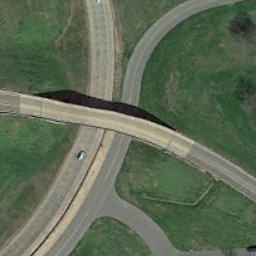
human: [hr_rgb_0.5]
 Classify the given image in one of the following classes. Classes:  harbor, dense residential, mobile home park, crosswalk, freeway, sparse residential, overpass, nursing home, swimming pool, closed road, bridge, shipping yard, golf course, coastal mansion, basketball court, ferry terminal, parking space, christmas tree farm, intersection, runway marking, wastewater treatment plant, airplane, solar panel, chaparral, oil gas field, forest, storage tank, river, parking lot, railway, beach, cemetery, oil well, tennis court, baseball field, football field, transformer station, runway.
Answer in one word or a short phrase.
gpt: overpass